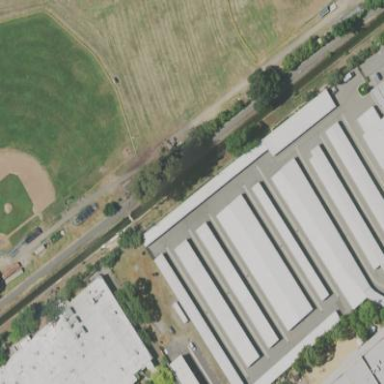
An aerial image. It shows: Warehouse building offering storage rental services.